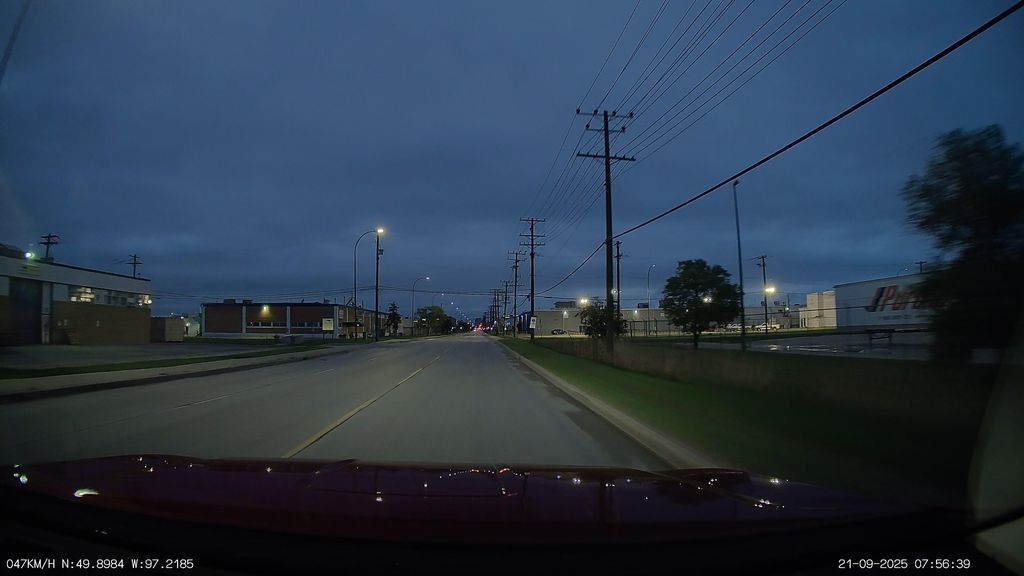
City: winnipeg